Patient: sex F, age 83
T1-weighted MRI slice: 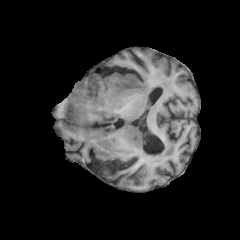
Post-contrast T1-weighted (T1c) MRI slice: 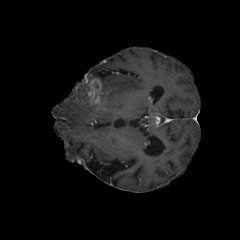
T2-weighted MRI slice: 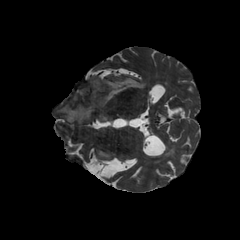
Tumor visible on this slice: yes
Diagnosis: Glioblastoma, IDH-wildtype
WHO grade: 4